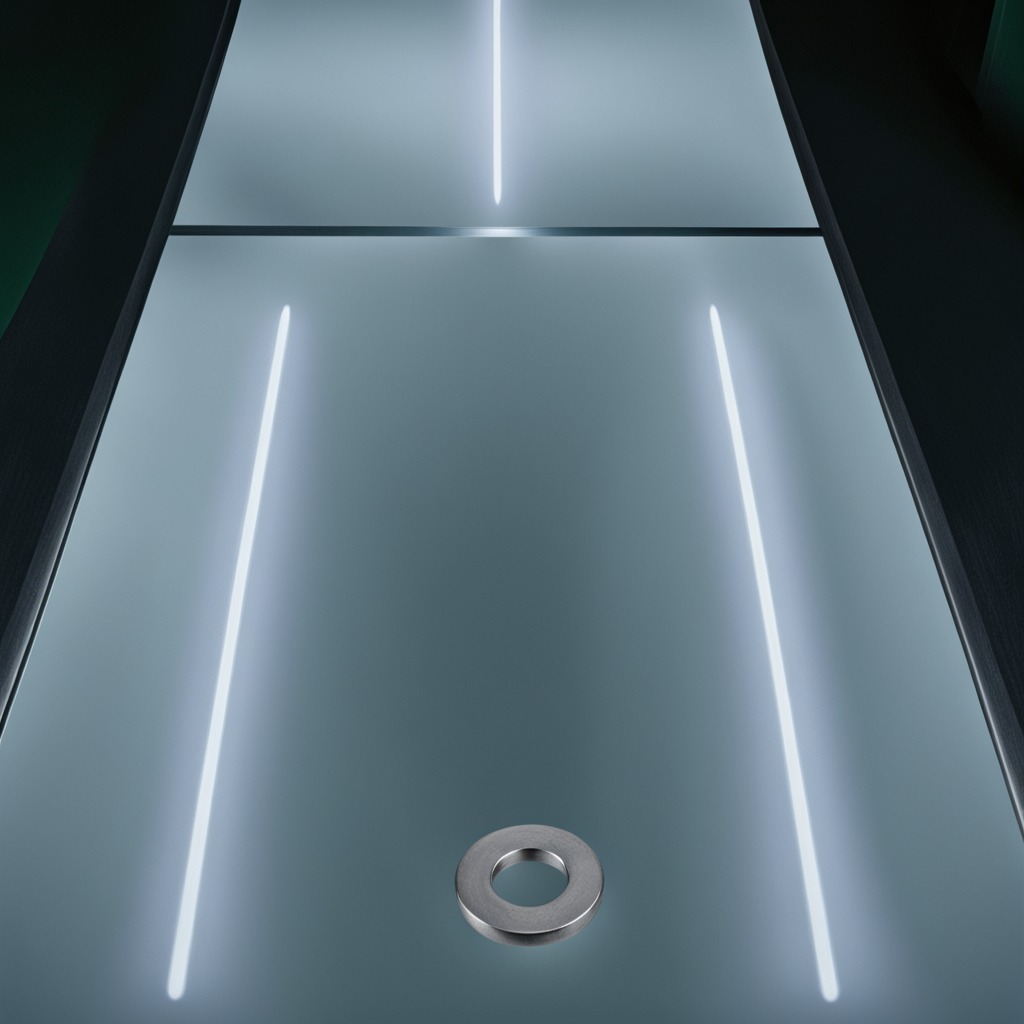
A flat metal washer lies on the clean empty table in a railway signal maintenance room.